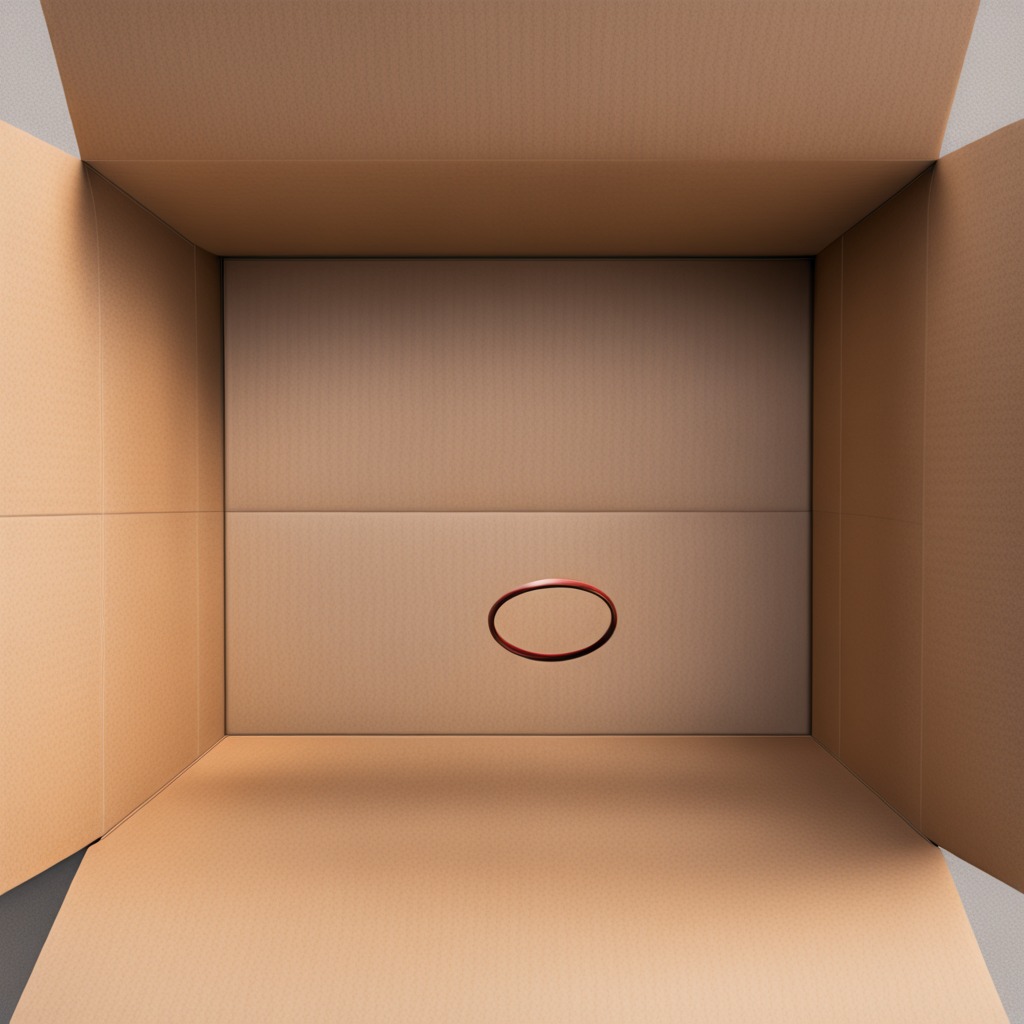
A rubber O-ring is lying on the cardboard box surface in an outdoor workshop during daytime bright natural light soft shadows slightly creased but